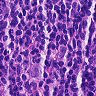
Metastatic tissue present: no